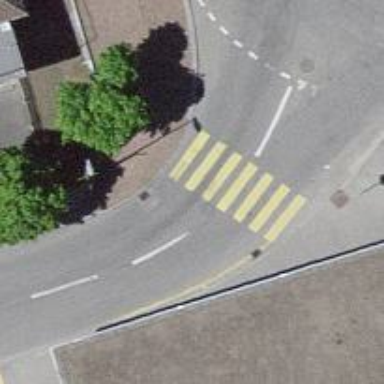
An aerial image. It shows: Kerb serving as barrier.